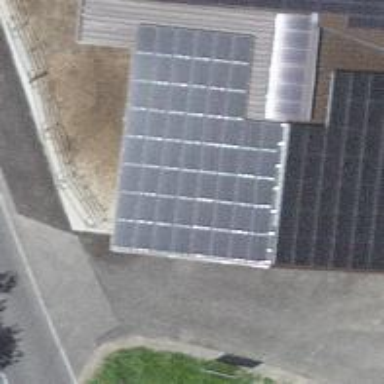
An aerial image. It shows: Solar power generator.